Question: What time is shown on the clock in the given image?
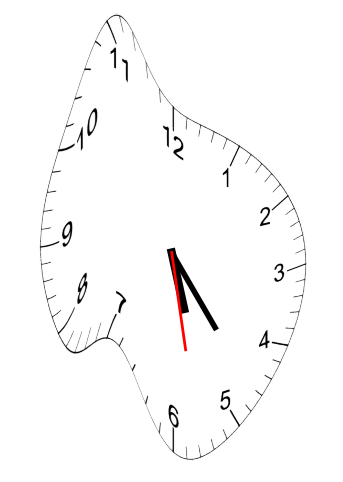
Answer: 05:23:28